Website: apple-inc
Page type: customer-info-address
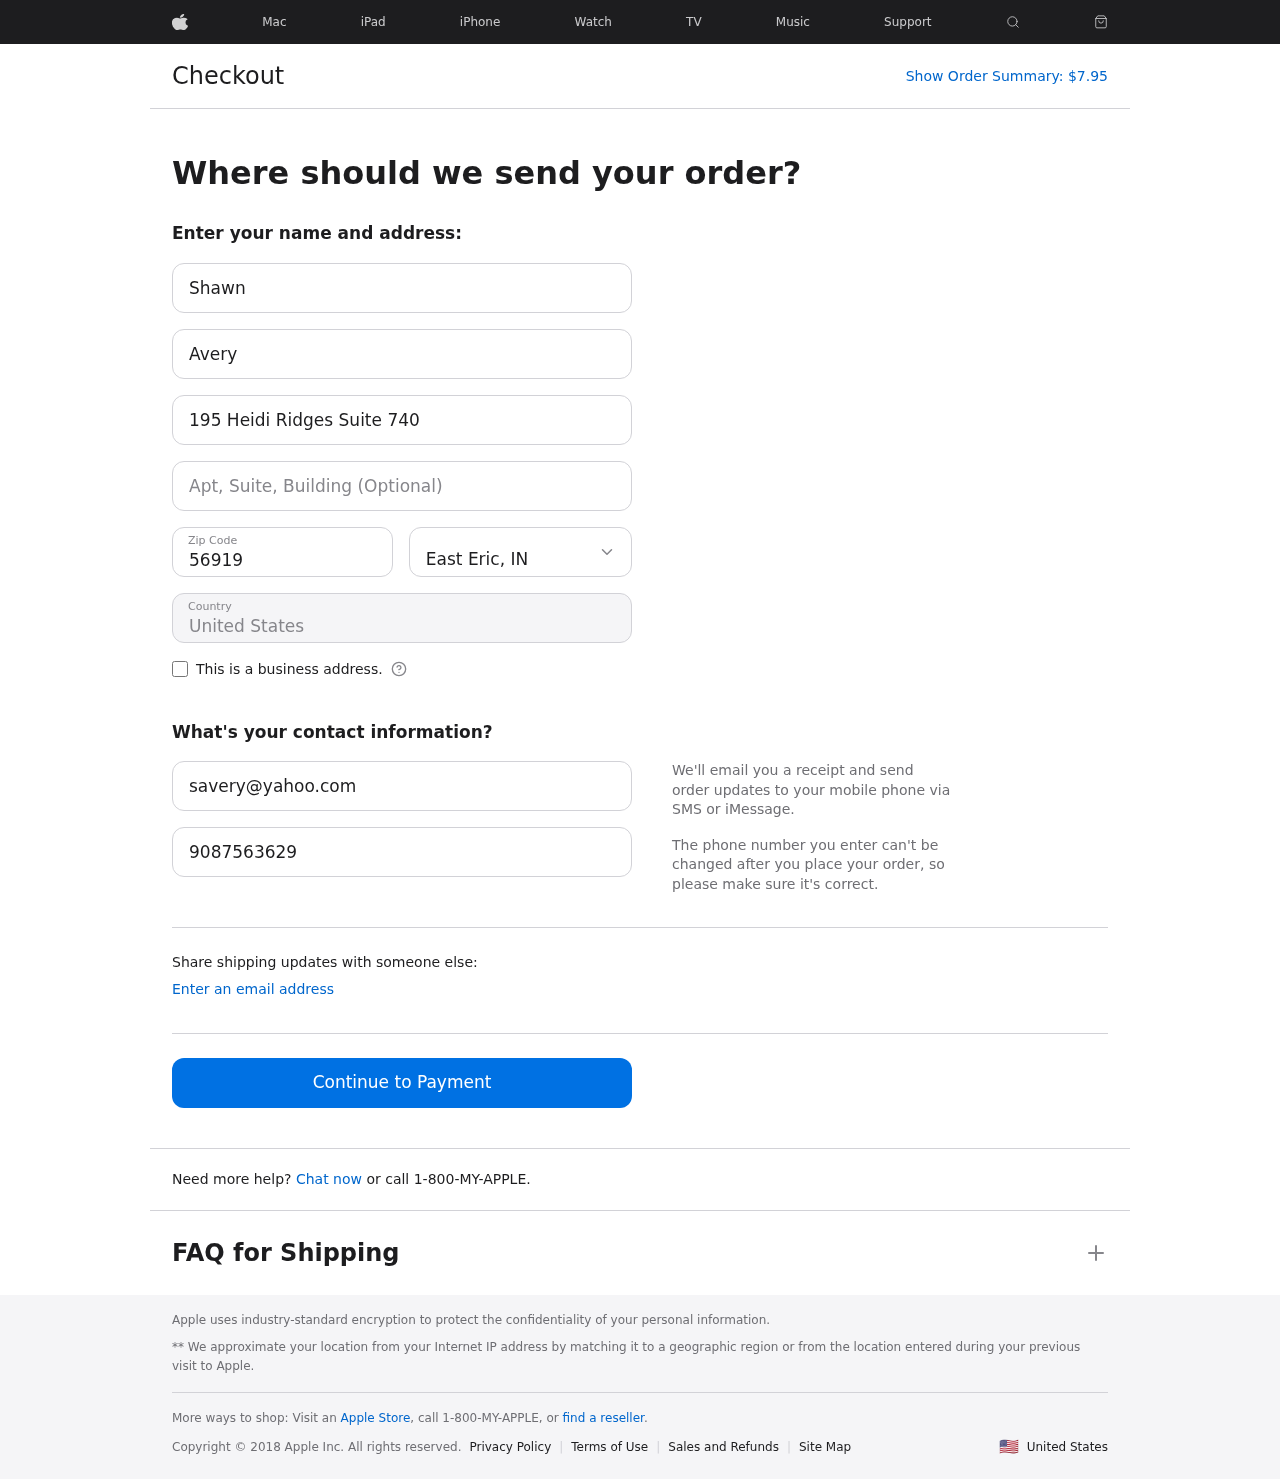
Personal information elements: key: PII_CITY_STATE
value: East Eric, IN
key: PII_COUNTRY
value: United States
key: PII_EMAIL
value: savery@yahoo.com
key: PII_FIRSTNAME
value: Shawn
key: PII_LASTNAME
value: Avery
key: PII_PHONE
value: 9087563629
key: PII_POSTCODE
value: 56919
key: PII_STREET
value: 195 Heidi Ridges Suite 740
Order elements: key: ORDER_TOTAL
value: $7.95